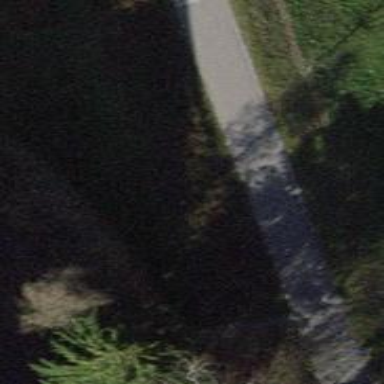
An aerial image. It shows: Asphalt steps along the road.